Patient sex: F
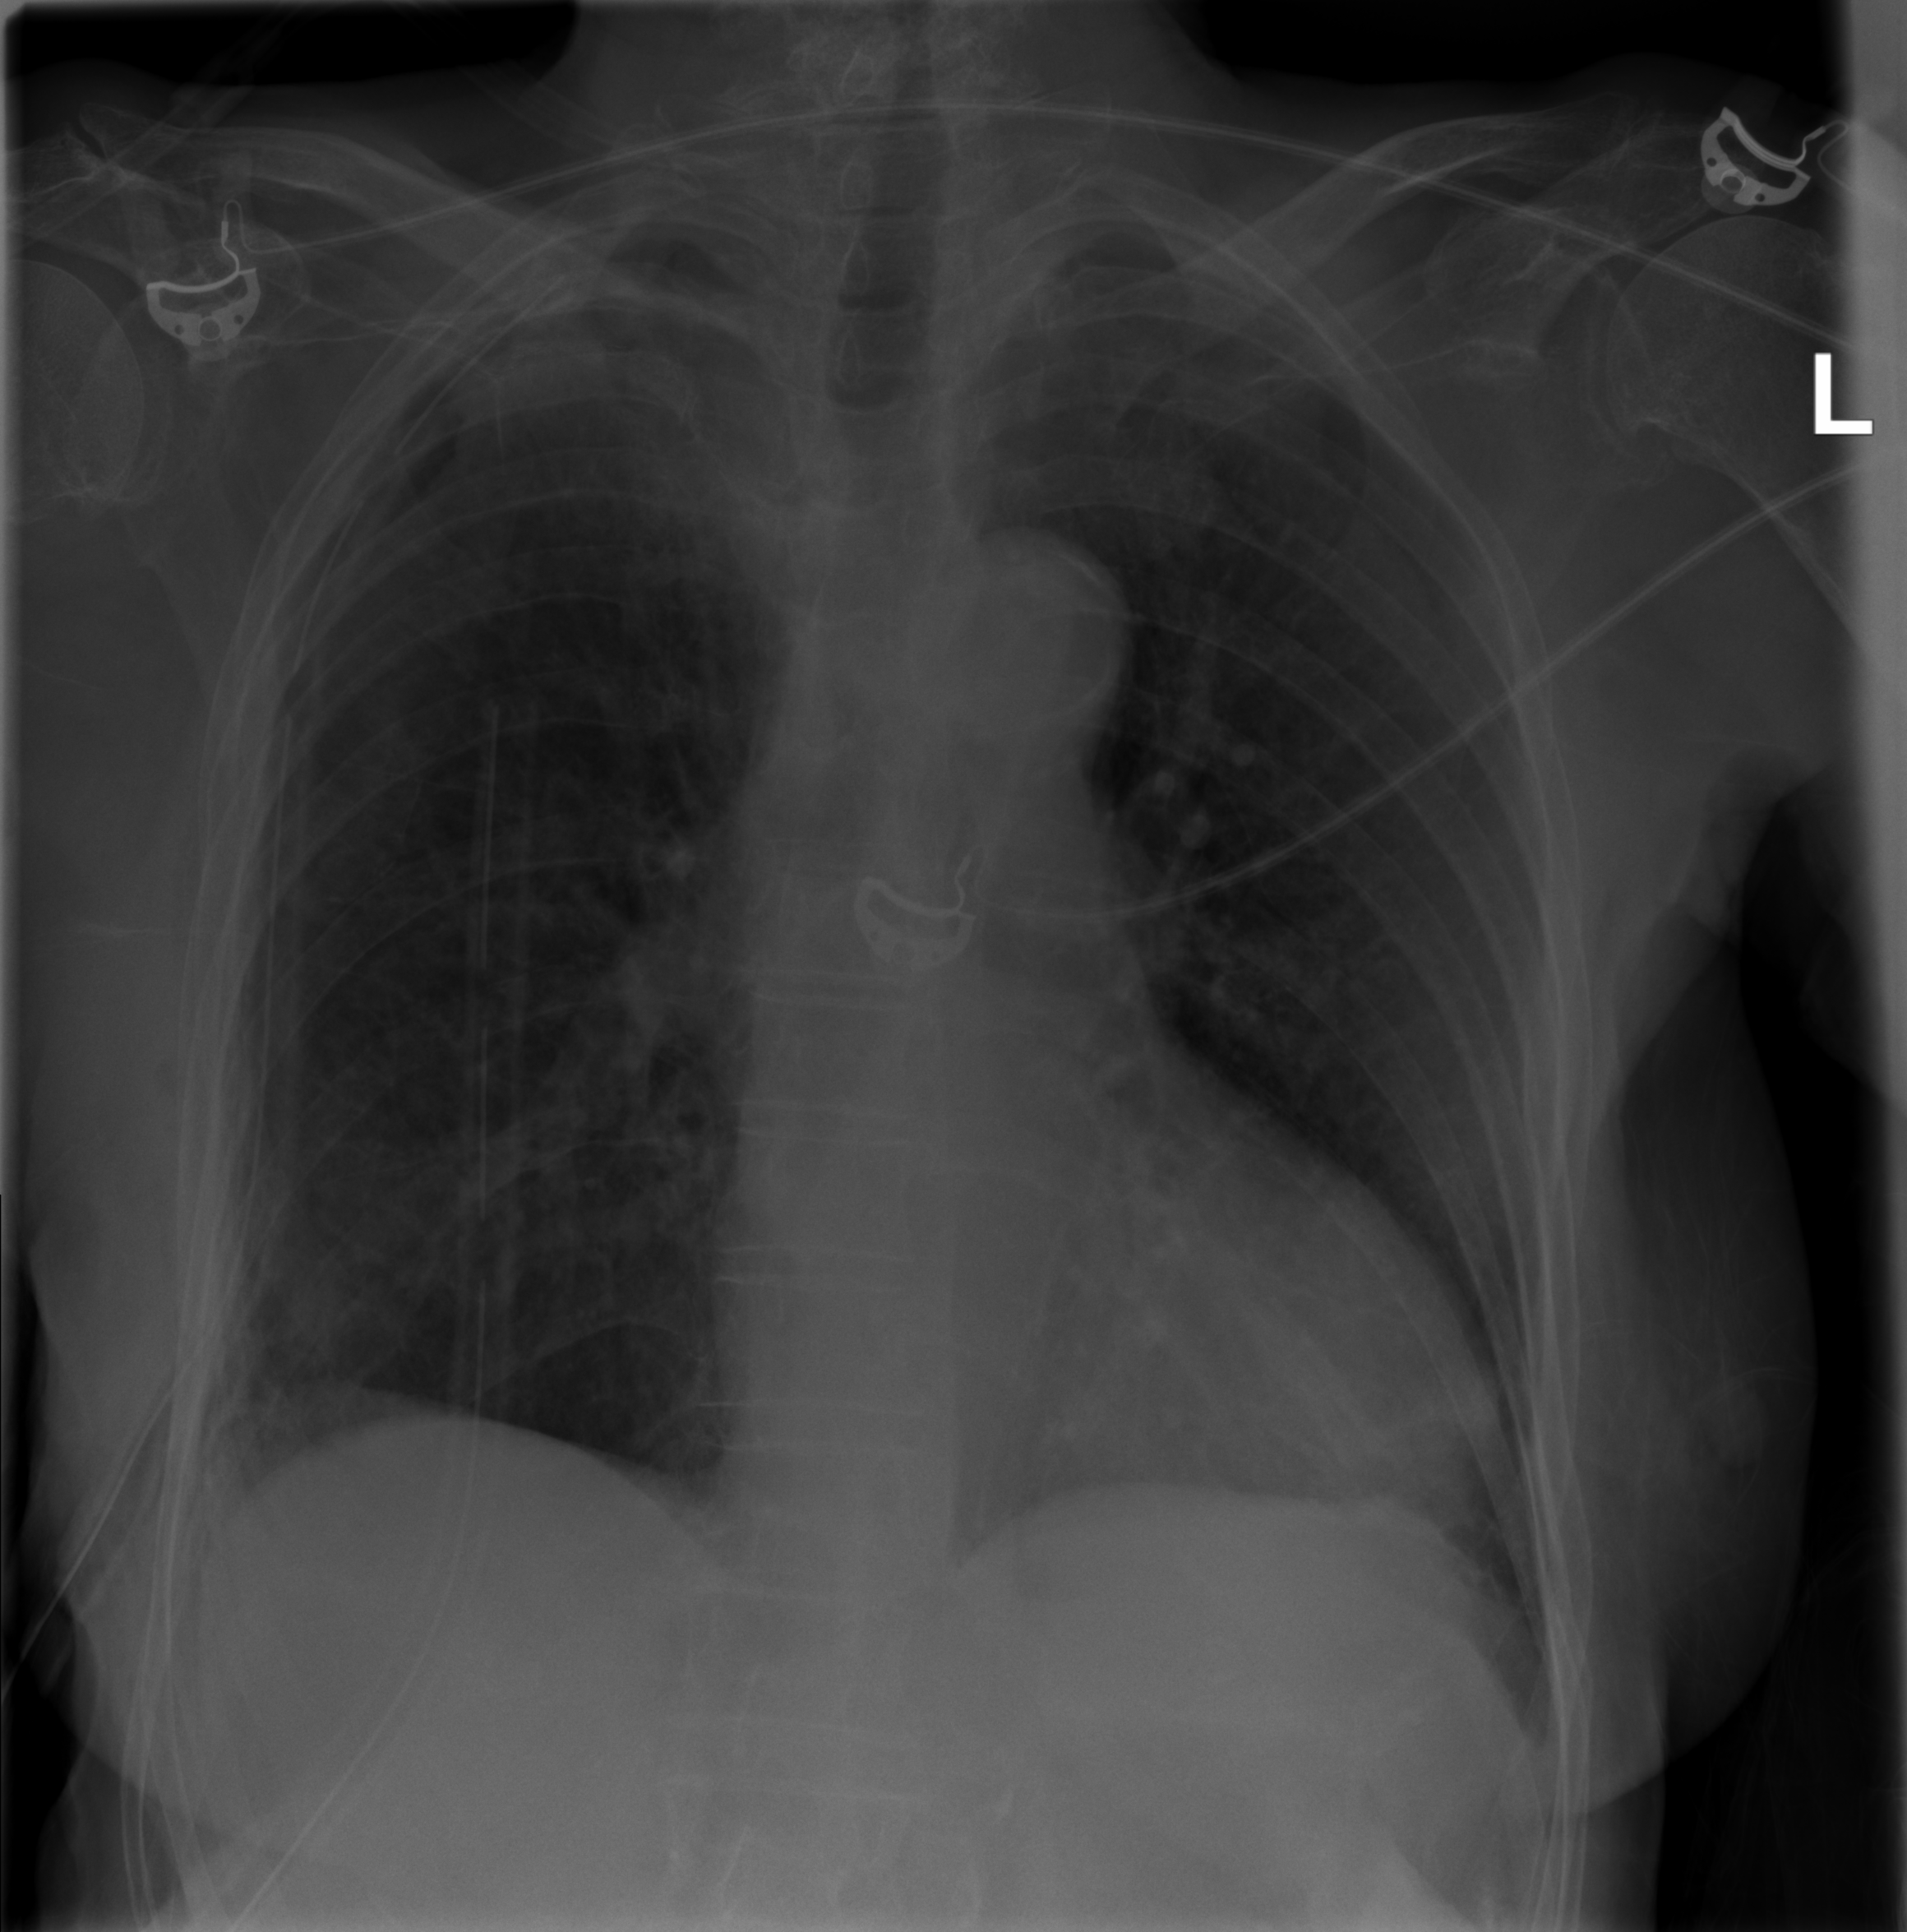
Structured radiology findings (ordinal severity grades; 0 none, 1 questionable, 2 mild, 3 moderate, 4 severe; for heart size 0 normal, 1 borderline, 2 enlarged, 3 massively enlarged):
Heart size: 0
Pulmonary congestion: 0
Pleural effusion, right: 0
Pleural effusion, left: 0
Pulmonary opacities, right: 0
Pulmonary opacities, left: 0
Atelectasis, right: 2
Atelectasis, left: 0